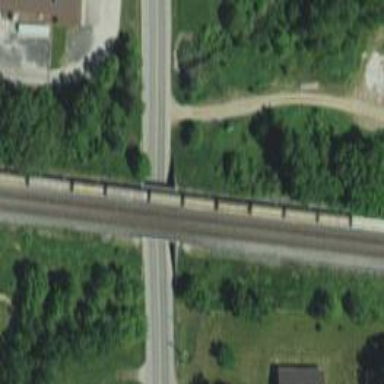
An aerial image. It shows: Railway bridge.